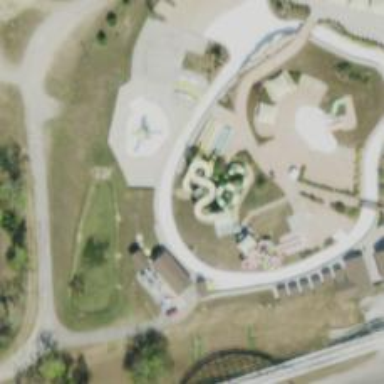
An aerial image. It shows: Water slide attraction.